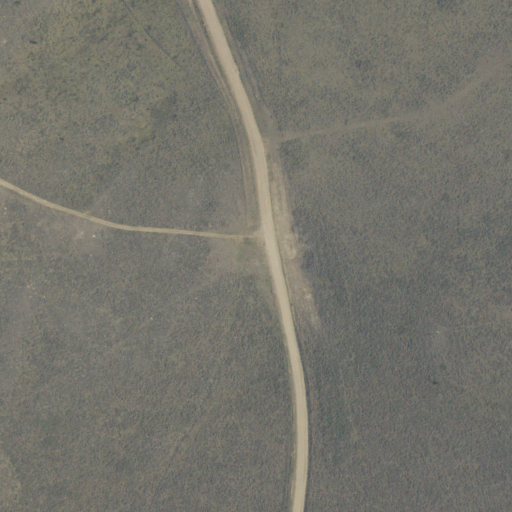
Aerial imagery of ridge(s) in Montana named Clover Divide containing shrub and open development